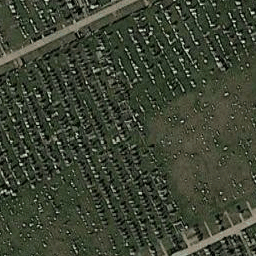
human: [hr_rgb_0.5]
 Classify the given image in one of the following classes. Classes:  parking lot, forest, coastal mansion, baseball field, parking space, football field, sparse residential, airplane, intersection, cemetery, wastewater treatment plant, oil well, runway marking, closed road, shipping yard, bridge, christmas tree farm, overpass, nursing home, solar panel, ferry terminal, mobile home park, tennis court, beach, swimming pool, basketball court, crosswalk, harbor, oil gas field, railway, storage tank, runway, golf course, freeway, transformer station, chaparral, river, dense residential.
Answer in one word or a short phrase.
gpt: cemetery